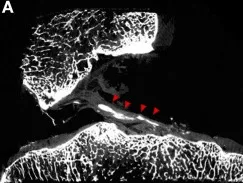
MuCT cross sections. Calcifications are highlighted with red arrowheads. Sagittal views of ACL.
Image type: radiology (ct)